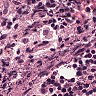
Metastatic tissue present: no